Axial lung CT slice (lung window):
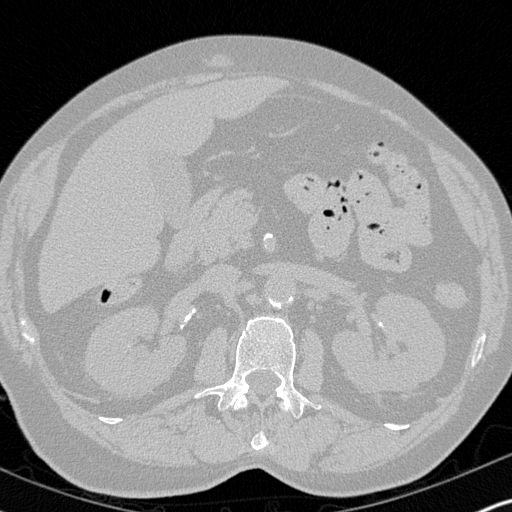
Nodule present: no